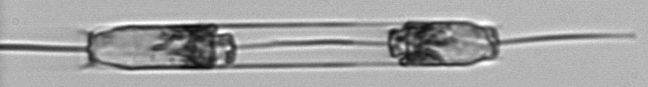
Label: Ditylum_brightwellii